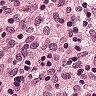
Metastatic tissue present: no